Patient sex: M
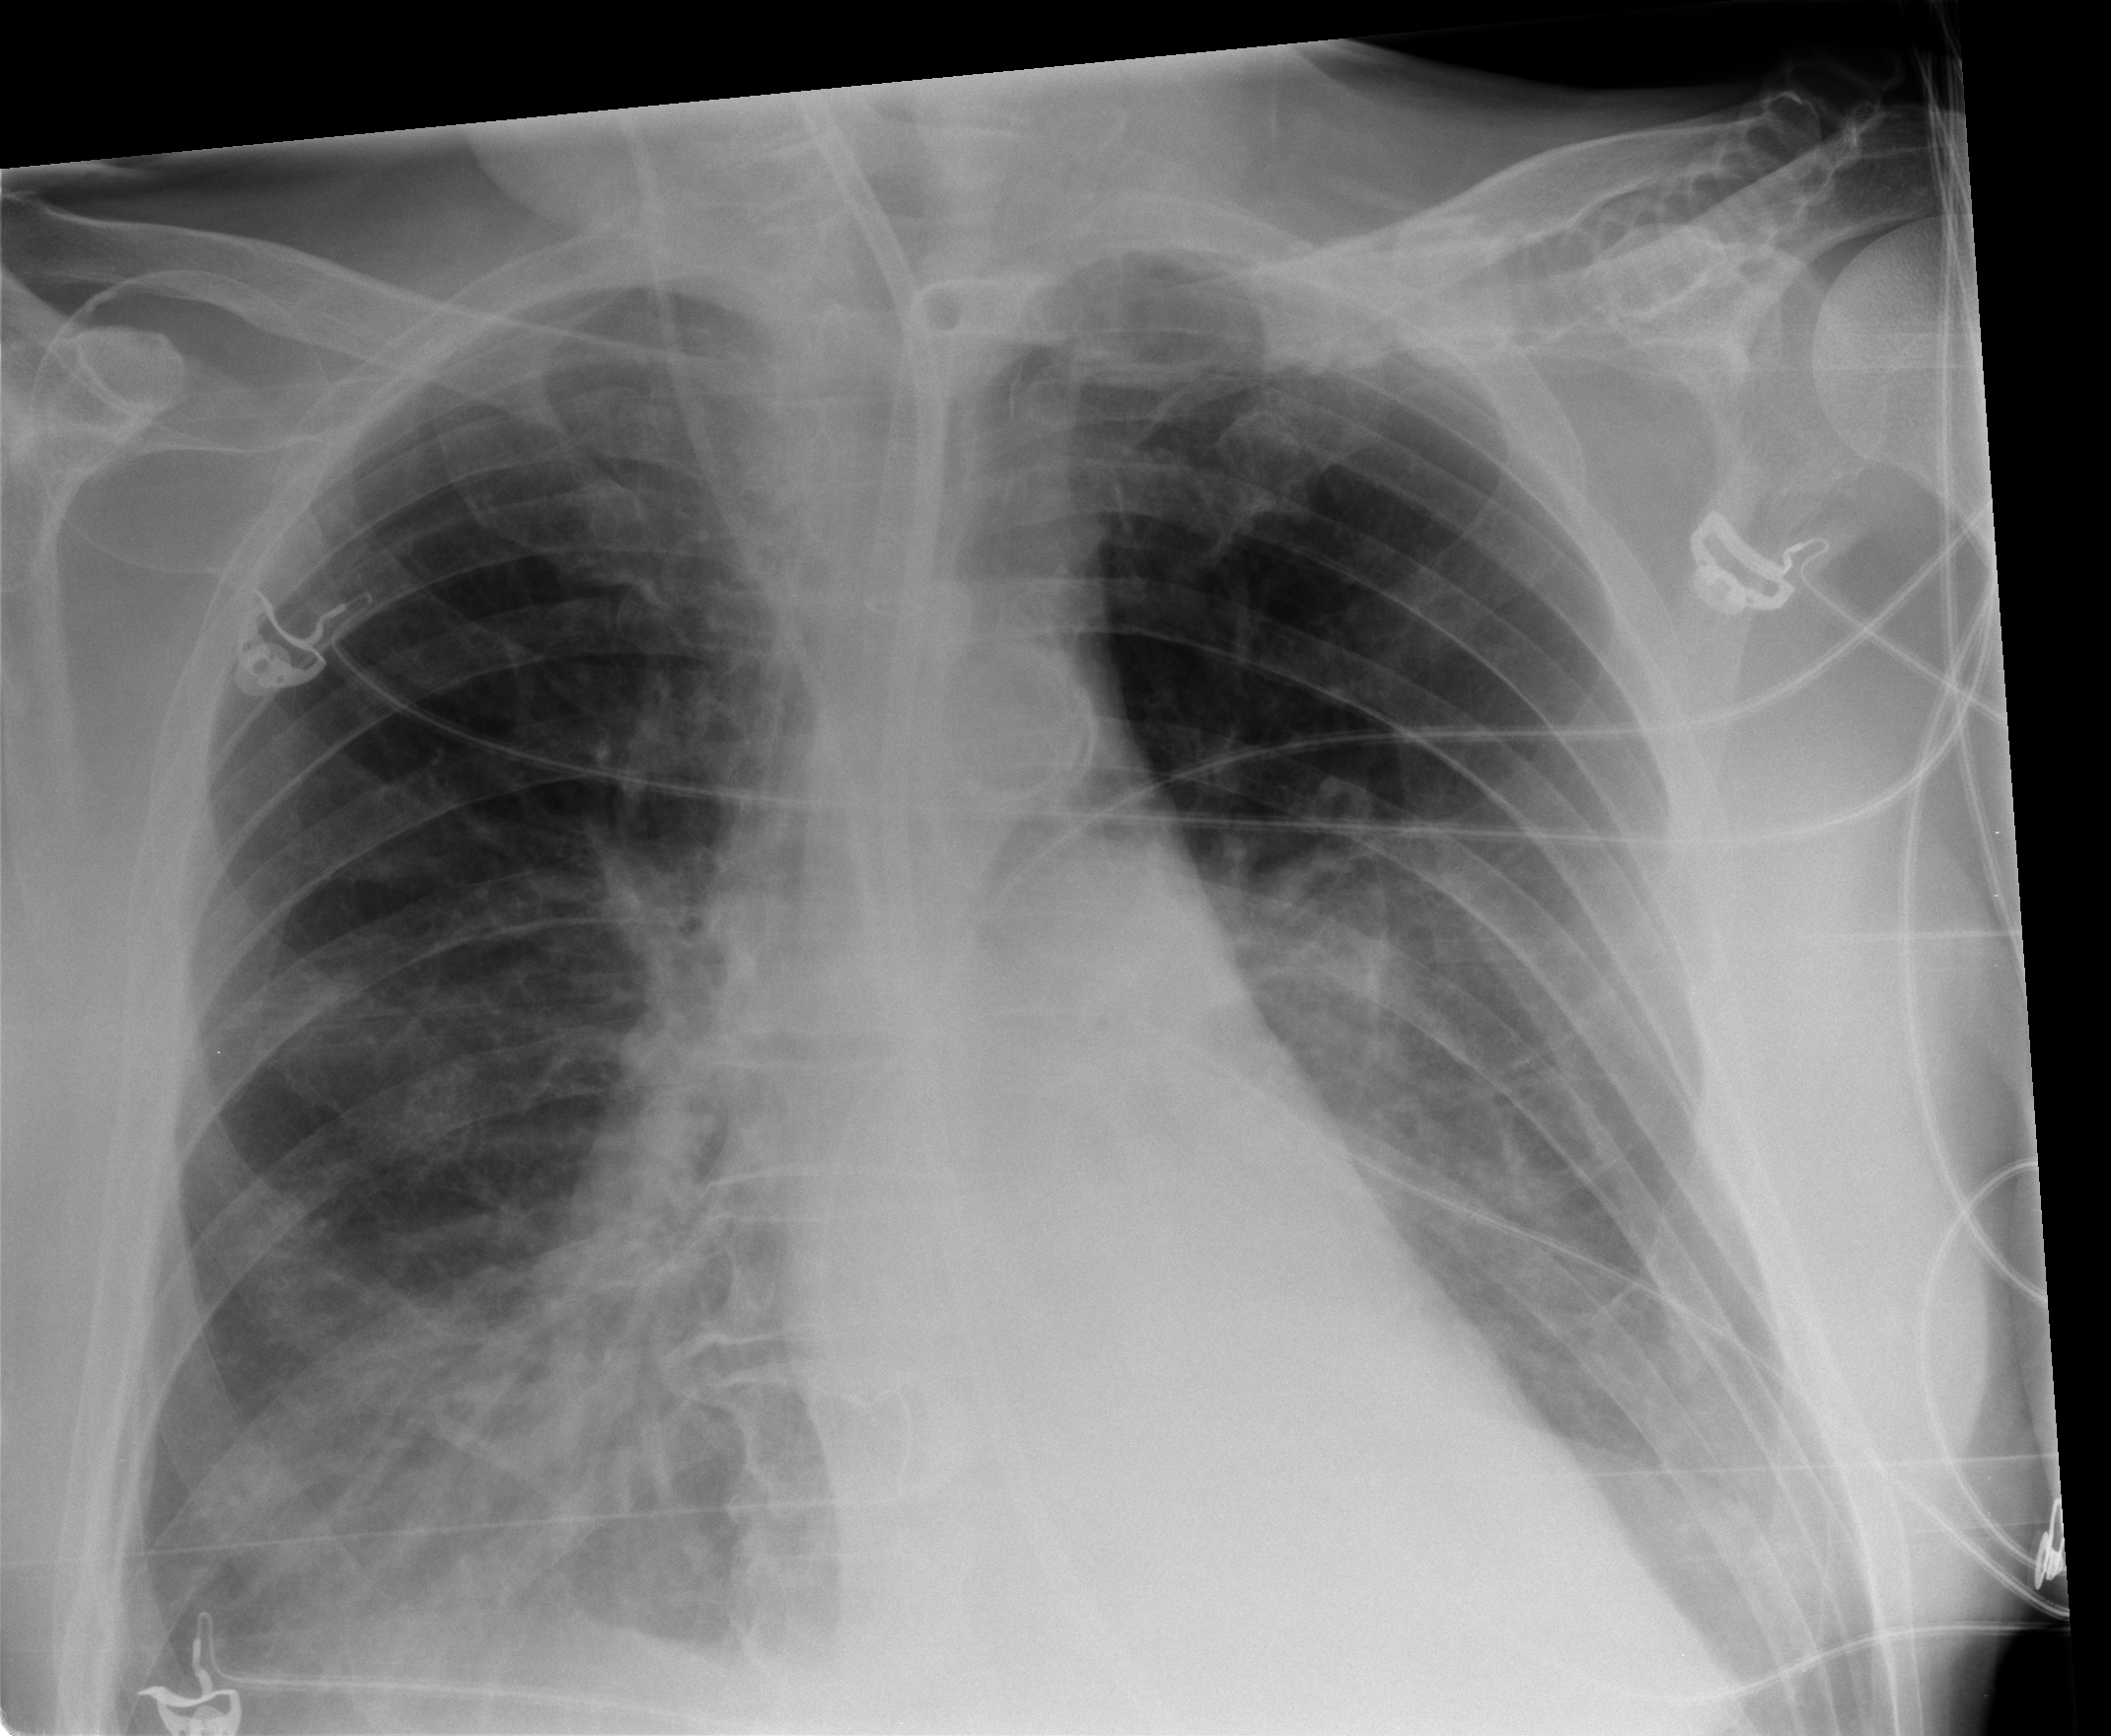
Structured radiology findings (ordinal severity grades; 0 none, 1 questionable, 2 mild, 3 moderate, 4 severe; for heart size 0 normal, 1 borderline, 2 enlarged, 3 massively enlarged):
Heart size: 0
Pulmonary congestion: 0
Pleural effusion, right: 1
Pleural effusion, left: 1
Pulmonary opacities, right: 2
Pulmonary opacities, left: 0
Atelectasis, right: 2
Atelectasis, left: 2